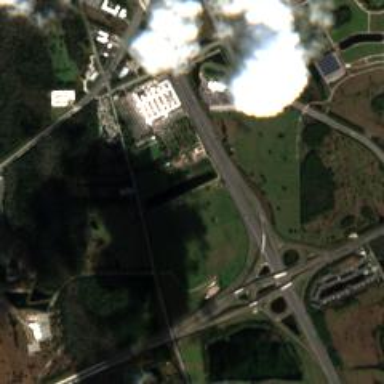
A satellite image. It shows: Motorway junction.